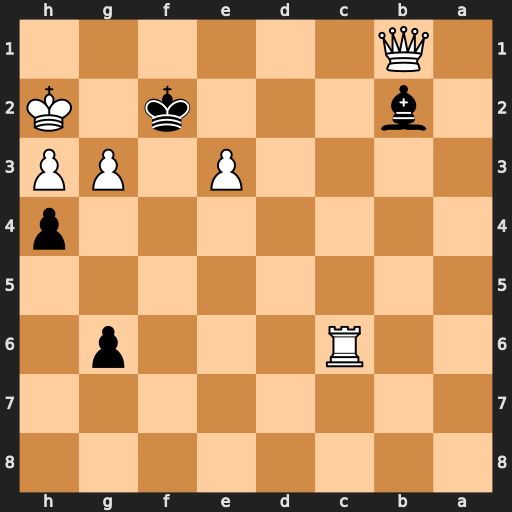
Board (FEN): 8/8/2R3p1/8/7p/4P1PP/1b3k1K/1Q6
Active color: b
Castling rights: -
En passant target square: -
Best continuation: hxg3+ Kh1 g2+ Kh2 Be5#